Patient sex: M
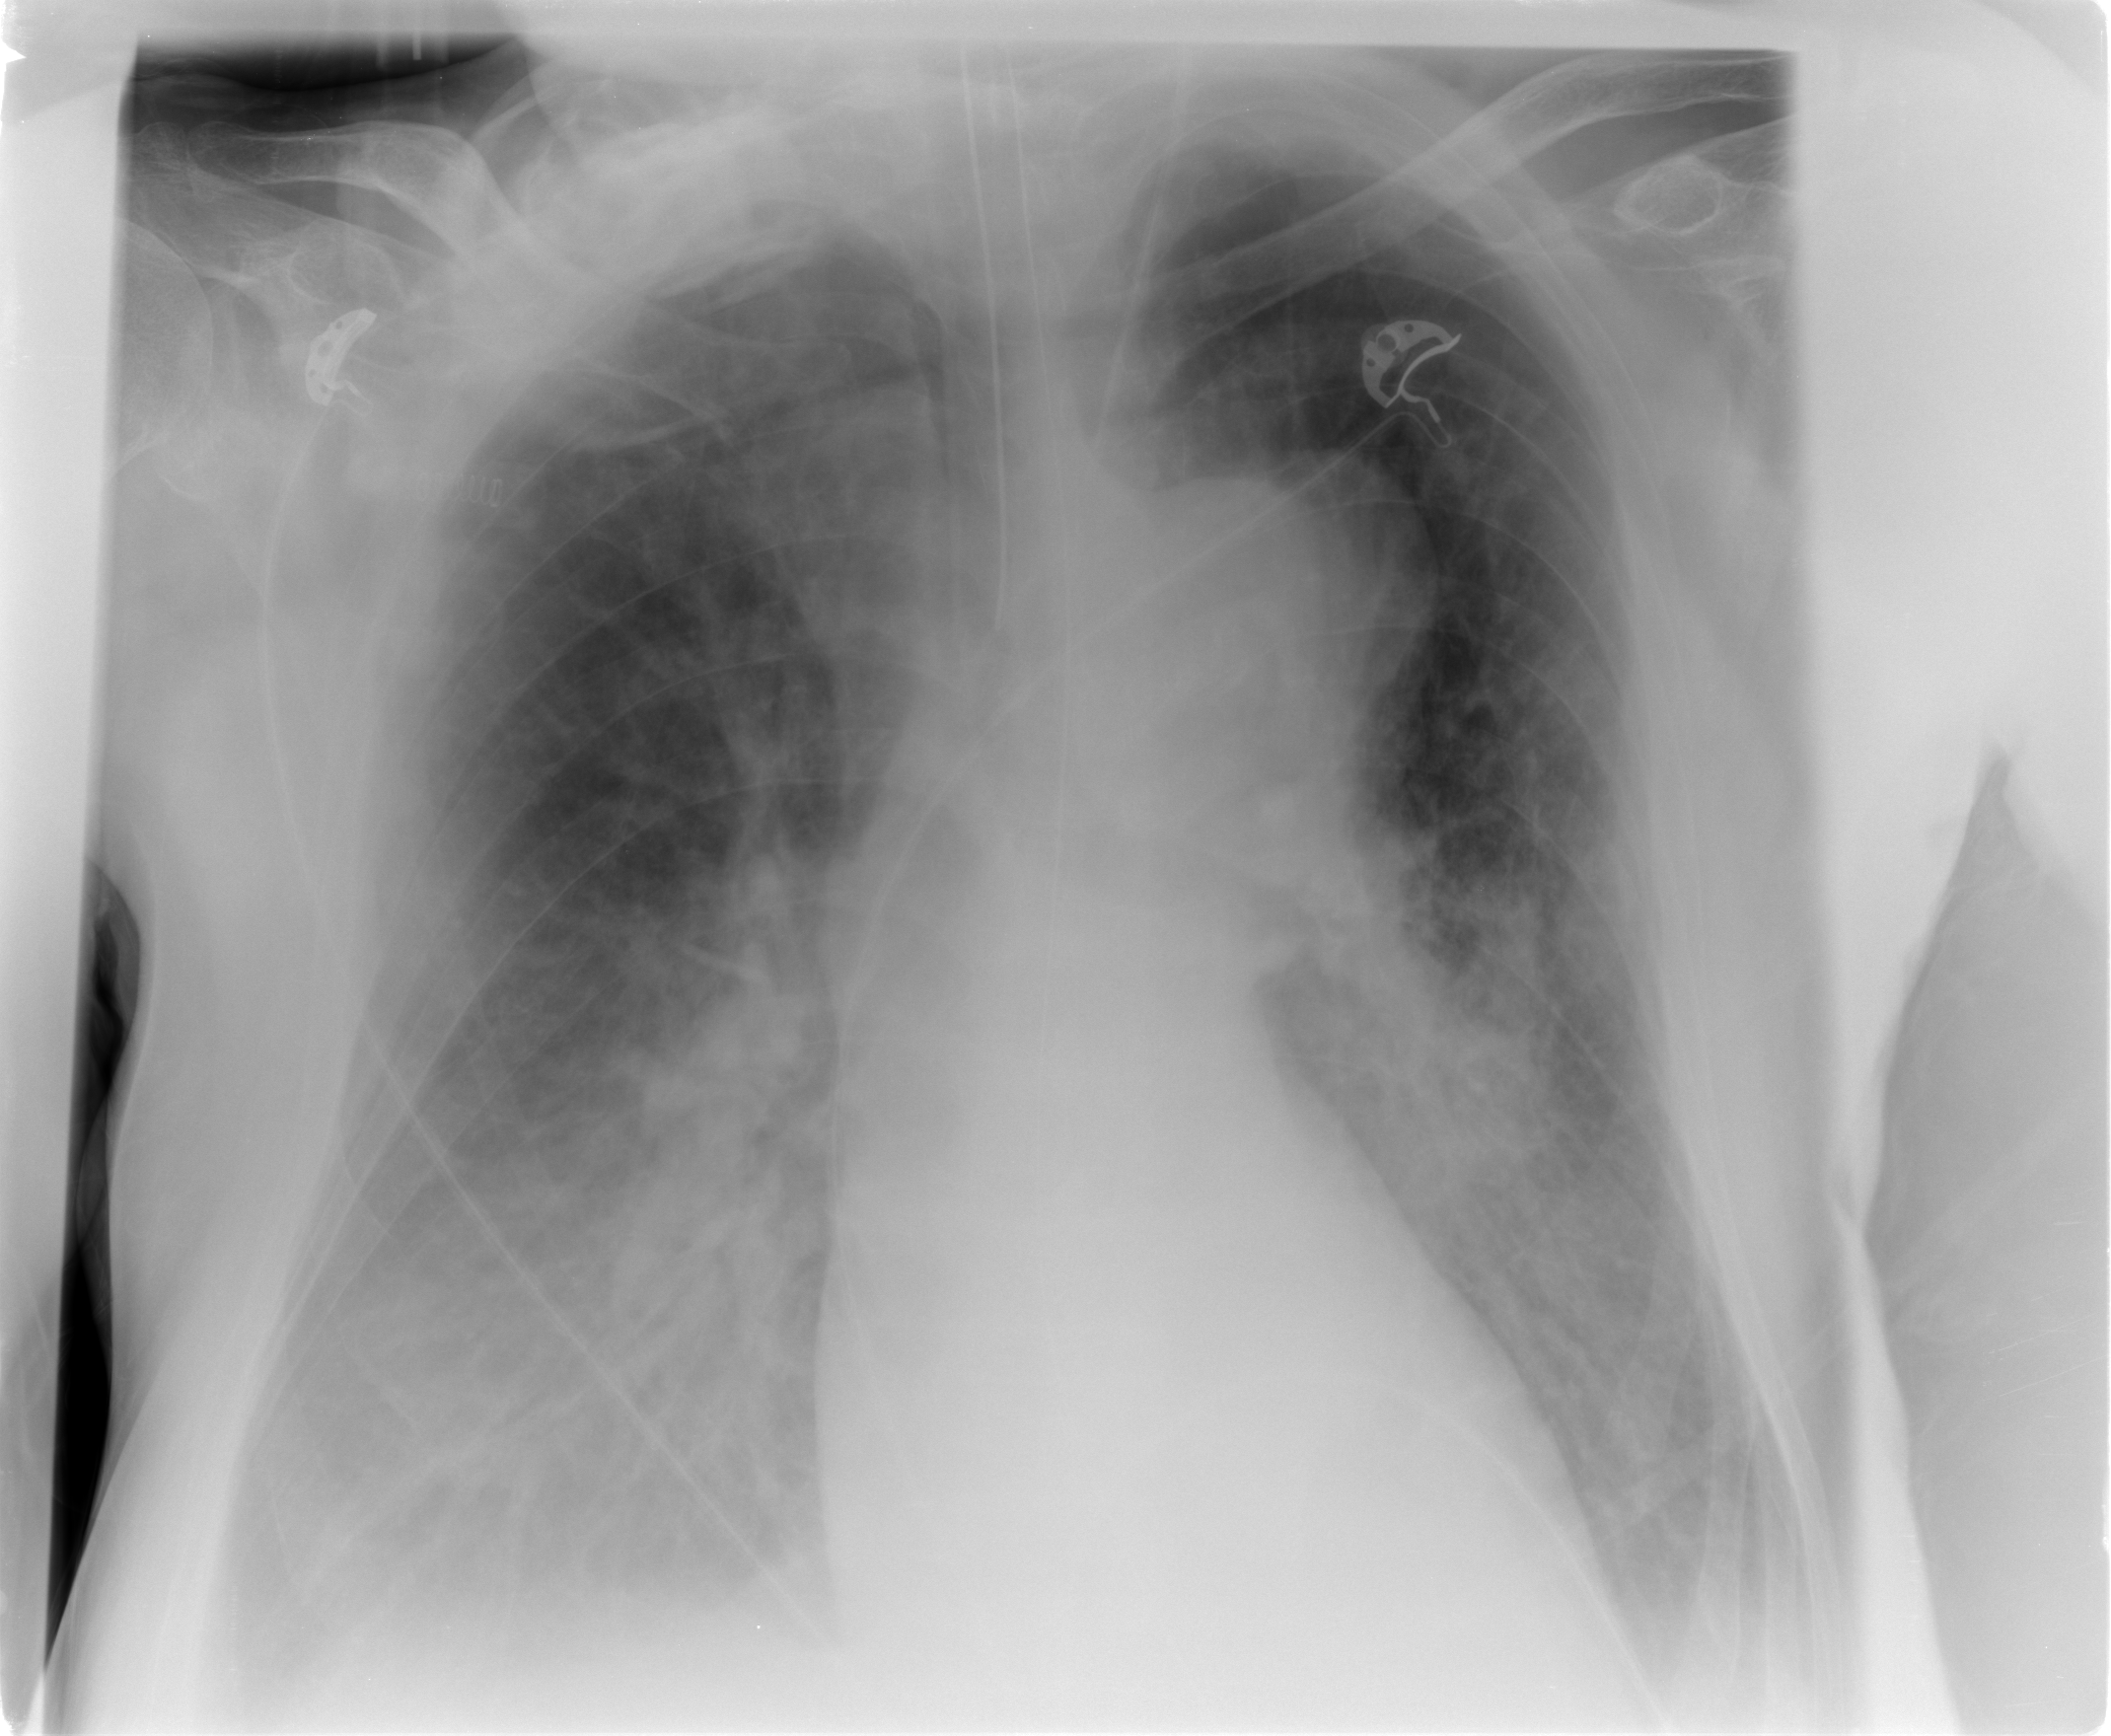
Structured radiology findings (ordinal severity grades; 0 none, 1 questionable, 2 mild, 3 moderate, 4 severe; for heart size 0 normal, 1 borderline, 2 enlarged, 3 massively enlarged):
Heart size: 0
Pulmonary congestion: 1
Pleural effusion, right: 2
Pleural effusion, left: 2
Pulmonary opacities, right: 1
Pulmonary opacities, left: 0
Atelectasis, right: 2
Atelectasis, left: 2